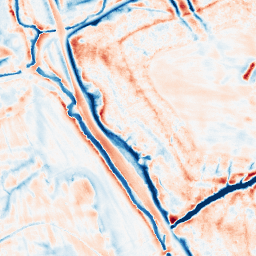
Category: edge_preserving
Decomposition family: bilateral
Decomposition parameters: d: 21
sigma_color: 25
sigma_space: 100
Upsampling method: regularized
Upsampling parameters: scale: 4
lambda_reg: 0.001
Upsampling scale: 4